Field crop: maize
Growth stage: 2
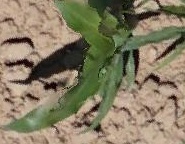
Species: maize